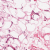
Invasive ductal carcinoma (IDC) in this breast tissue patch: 0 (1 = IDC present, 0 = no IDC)